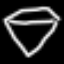
Label: diamond